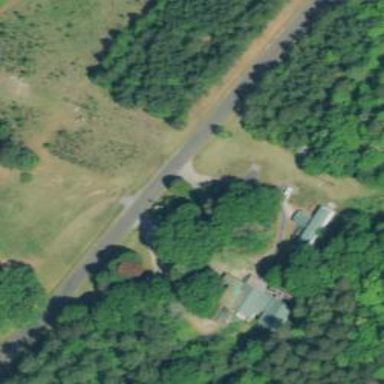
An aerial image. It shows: Unclassified road with asphalt surface.